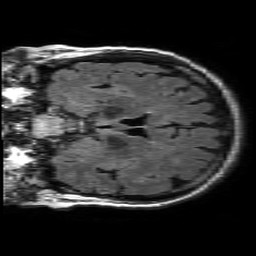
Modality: FLAIR
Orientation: coronal
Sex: female
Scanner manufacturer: philips
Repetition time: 11 s
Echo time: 0.125 s